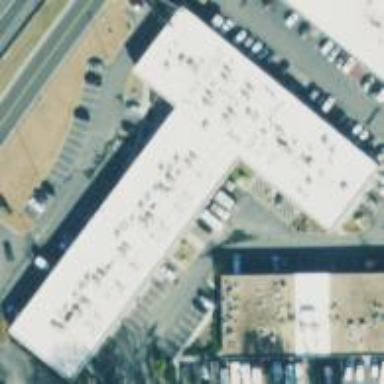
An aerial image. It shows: Retail building.